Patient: sex M, age 66
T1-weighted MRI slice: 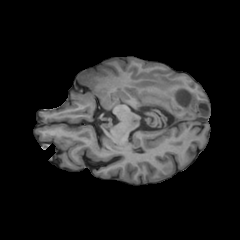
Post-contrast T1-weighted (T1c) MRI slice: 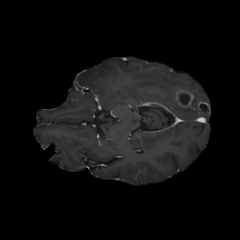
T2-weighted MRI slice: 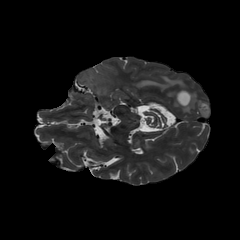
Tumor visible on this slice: yes
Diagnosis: Glioblastoma, IDH-wildtype
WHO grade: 4